Question: I've got a JSON file that looks like:
'''
[
{
"id" : "abc",
"mood" : "happy",
"scores" : [
10,
15,
20
]
},
{
"id" : "def",
"mood" : "happy",
"scores" : [
103,
150,
200
]
},
{
"id" : "ghi",
"mood" : "sad",
"scores" : [
1,
15,
20,
45,
600,
1400
]
},
{
"id" : "jkl",
"mood" : "sad",
"scores" : [
10,
100,
1000,
10000
]
}
]
'''
Which I'm trying to get into a stacked DataFrame that looks like:
'''
id mood score
0 abc happy 10
1 abc happy 15
2 abc happy 20
3 def happy 103
...
14 jkl sad 10
15 jkl sad 100
'''
etc.
However, when I stick the JSON object into a dataframe I always end up with some variation of:

Where the "scores" column is a list. I've searched long and hard for an example, but can't figure out how to unpack the list into my desired format.
Suggestions?
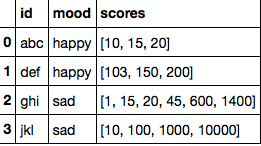
Answer: One approach is to make a dataframe for each entry in your list, then concatenate them:
'''
>>> pd.concat([pd.DataFrame(d) for d in data])
'''
This seems wasteful, though, since you're allocating a block of memory for each entry just to concatenate them in the end. Alternatively, you might define a generator:
'''
def iter_data(data):
for entry in data:
for score in entry['scores']:
yield entry['mood'], entry['id'], score
'''
Such that
'''
>>> pd.DataFrame(iter_data(data))
id mood scores
0 abc happy 10
1 abc happy 15
2 abc happy 20
0 def happy 103
1 def happy 150
2 def happy 200
0 ghi sad 1
1 ghi sad 15
2 ghi sad 20
3 ghi sad 45
4 ghi sad 600
5 ghi sad 1400
0 jkl sad 10
1 jkl sad 100
2 jkl sad 1000
3 jkl sad 10000
'''